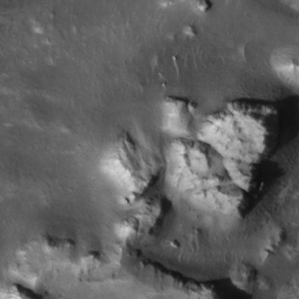
Label: non_frost